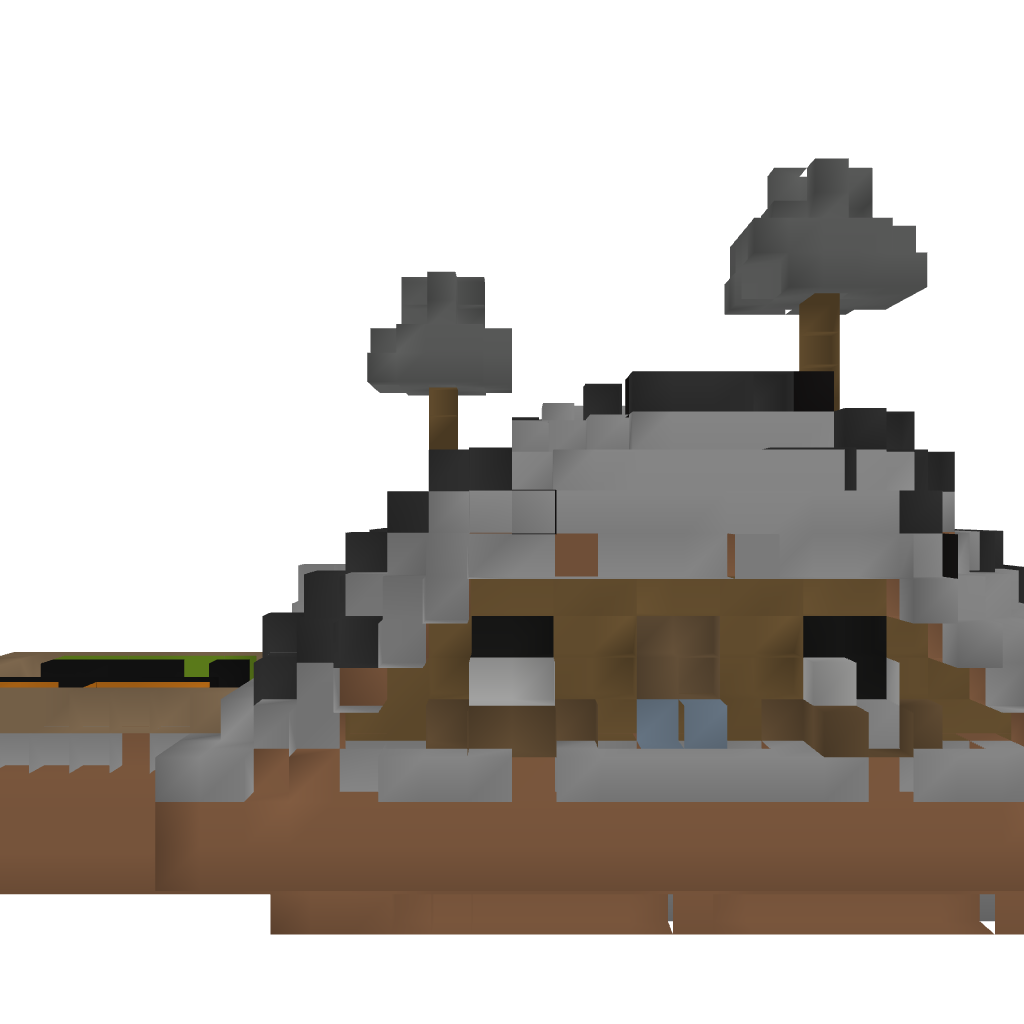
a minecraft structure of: Hobbit House w/ secret room